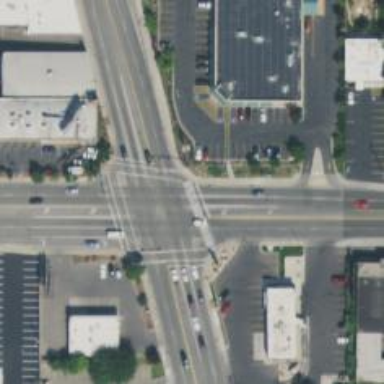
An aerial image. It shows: Crossing on the road with line markings.